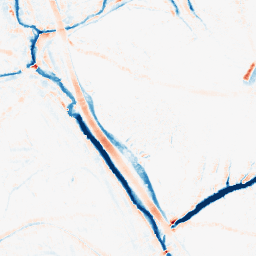
Category: morphological
Decomposition family: morphological_ellipse
Decomposition parameters: operation: average
width: 10
height: 10
Upsampling method: bicubic
Upsampling parameters: scale: 2
Upsampling scale: 2